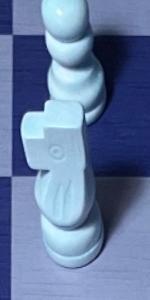
Label: Knight_White